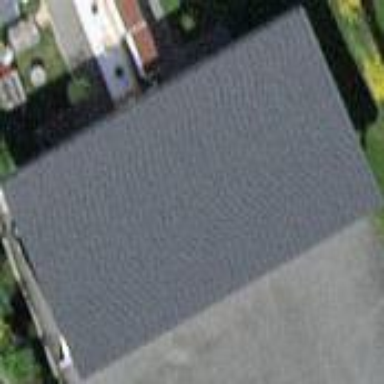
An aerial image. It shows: View of roof of building.